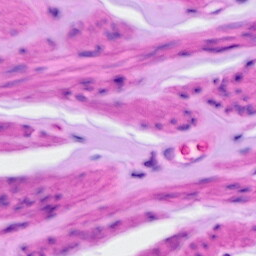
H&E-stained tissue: Ovarian